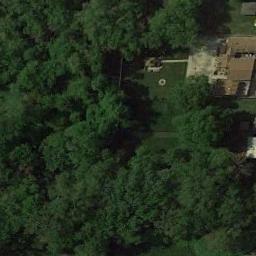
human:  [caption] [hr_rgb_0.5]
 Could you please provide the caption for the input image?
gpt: A house with dark yellow roof in the dense forest .

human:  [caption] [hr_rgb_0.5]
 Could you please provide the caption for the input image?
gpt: The forest has a lot of dense dark green trees, A lawn and a house .

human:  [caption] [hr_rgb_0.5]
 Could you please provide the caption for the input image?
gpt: There are some crisscross paths on this land .

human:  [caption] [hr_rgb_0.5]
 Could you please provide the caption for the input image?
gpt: The forest is next to the house .

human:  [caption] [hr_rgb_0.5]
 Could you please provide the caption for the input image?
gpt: A brown building beside a dense green forest .